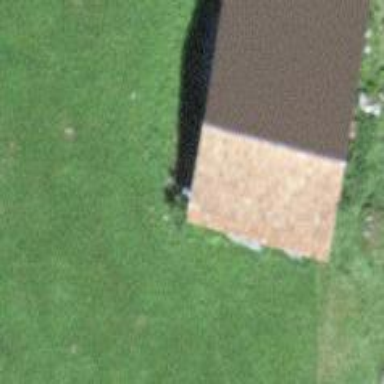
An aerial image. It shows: Barn.